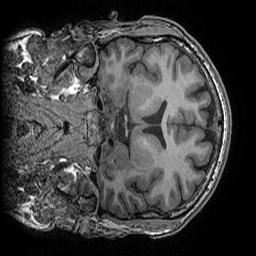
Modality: T1w
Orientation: coronal
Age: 29
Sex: male
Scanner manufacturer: ge
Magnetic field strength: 3 T
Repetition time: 0.008184 s
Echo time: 0.003192 s